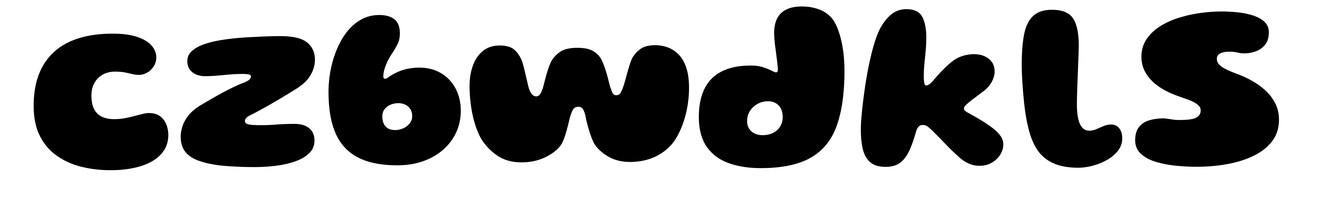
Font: Gluten_ExtraBold